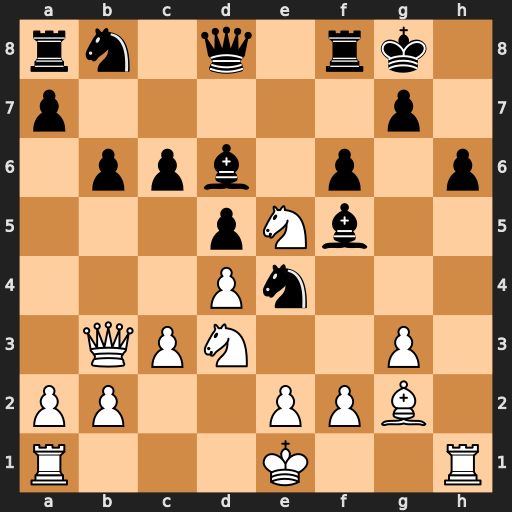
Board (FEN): rn1q1rk1/p5p1/1ppb1p1p/3pNb2/3Pn3/1QPN2P1/PP2PPB1/R3K2R
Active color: w
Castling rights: KQ
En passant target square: -
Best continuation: Nxc6 Nxc6 Qxd5+ Kh8 Qxf5